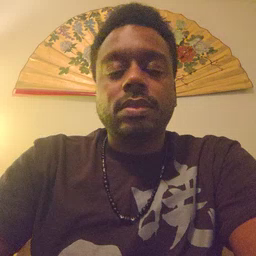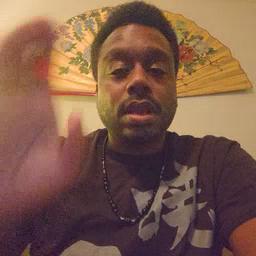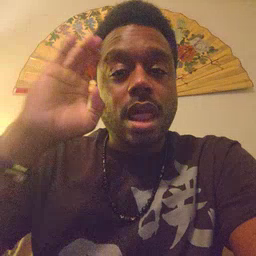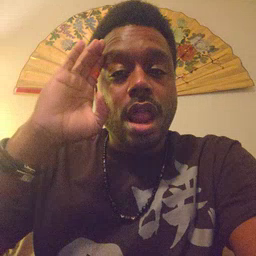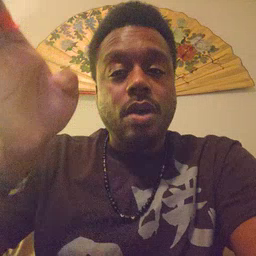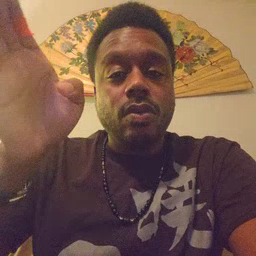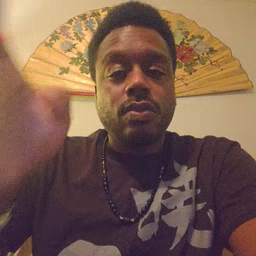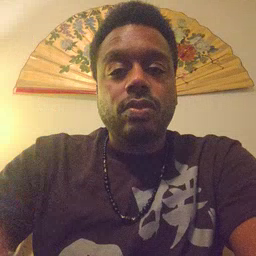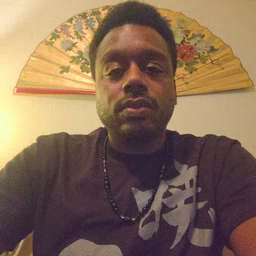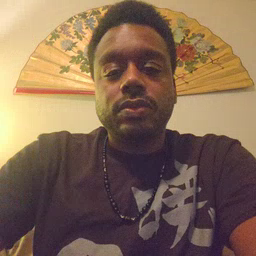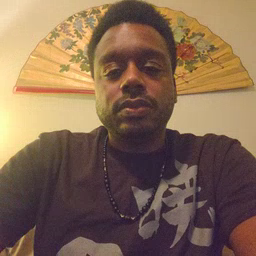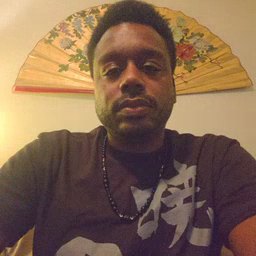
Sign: hello